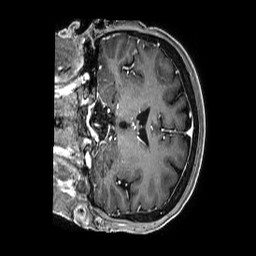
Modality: T1w
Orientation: coronal
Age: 65
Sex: female
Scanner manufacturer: philips
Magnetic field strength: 3 T
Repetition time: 0.006843 s
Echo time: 0.003163 s